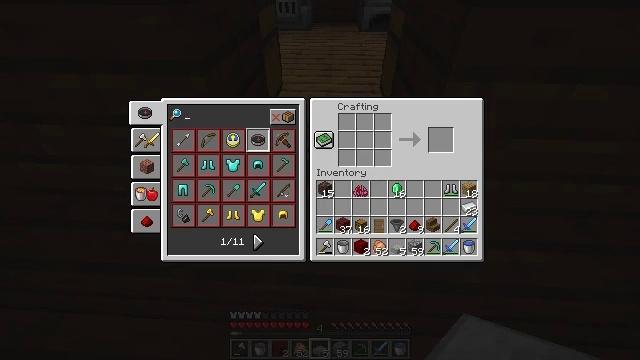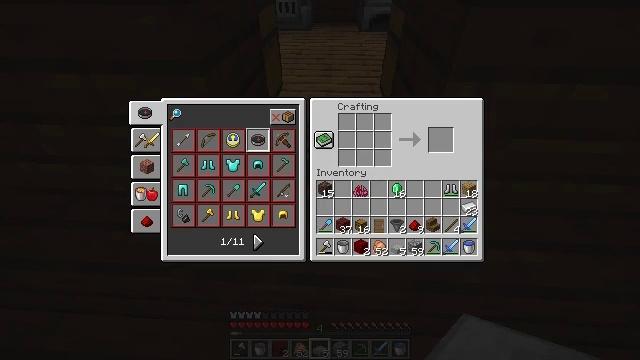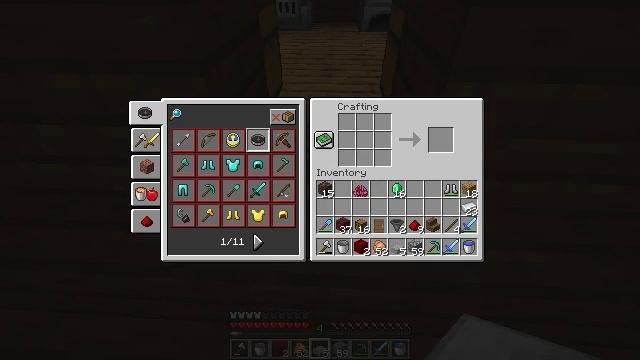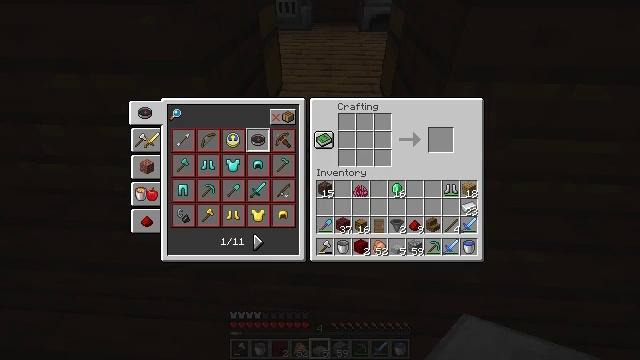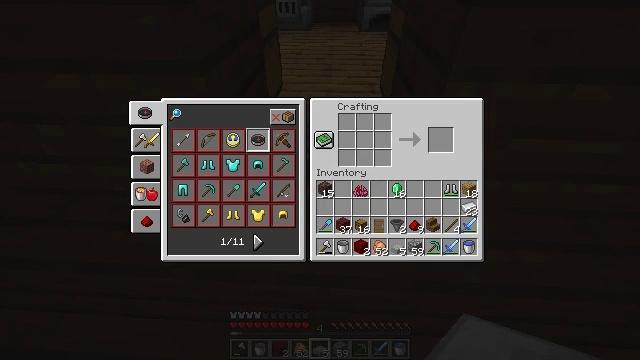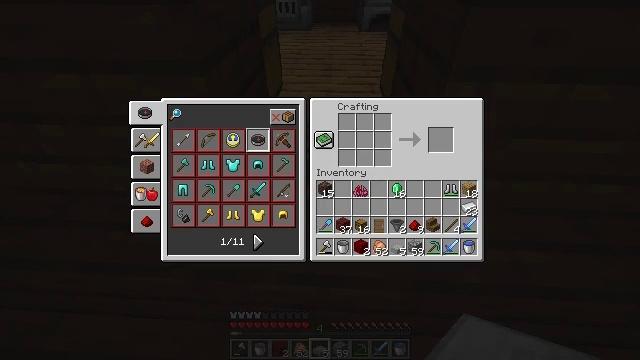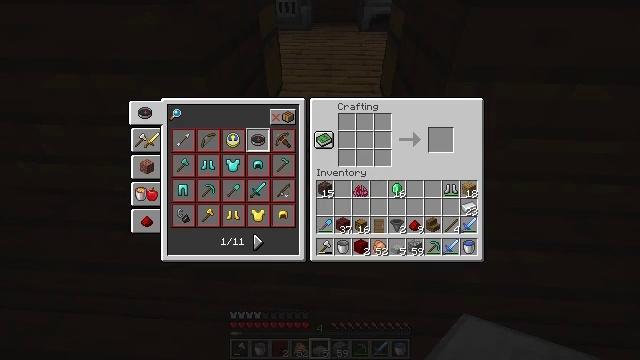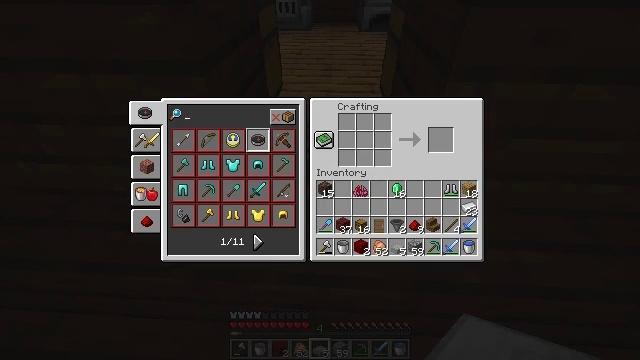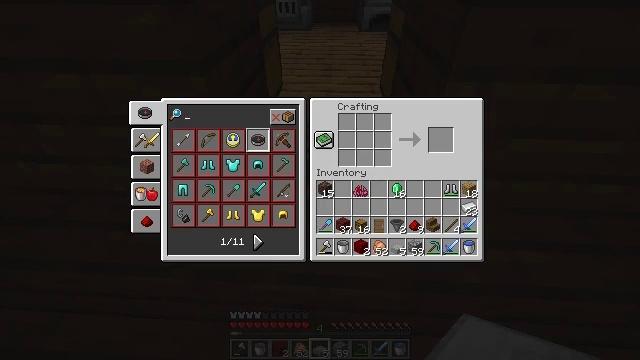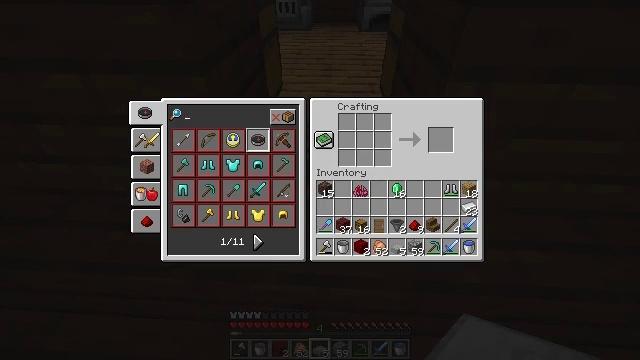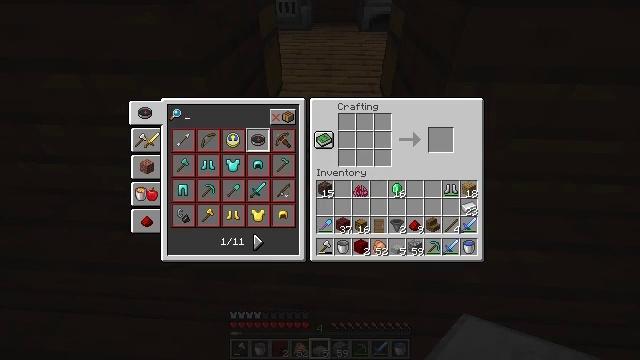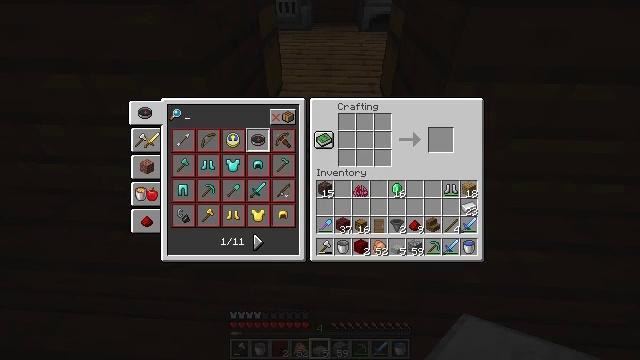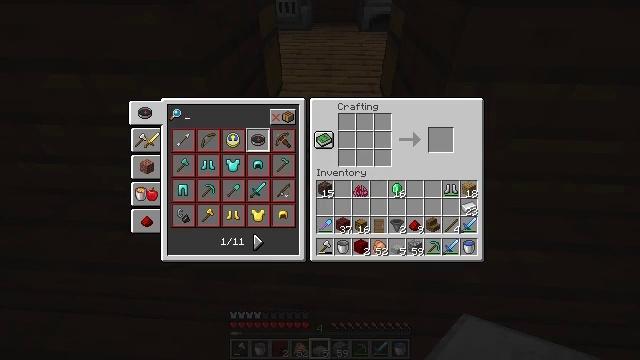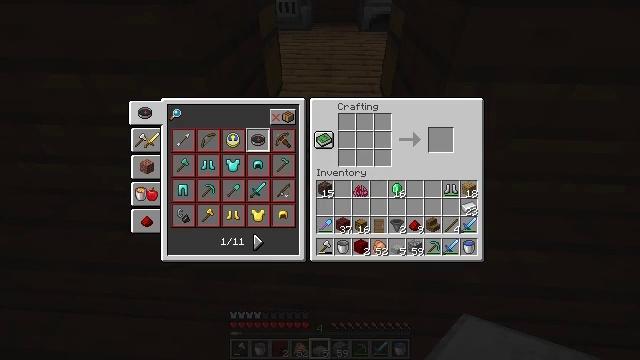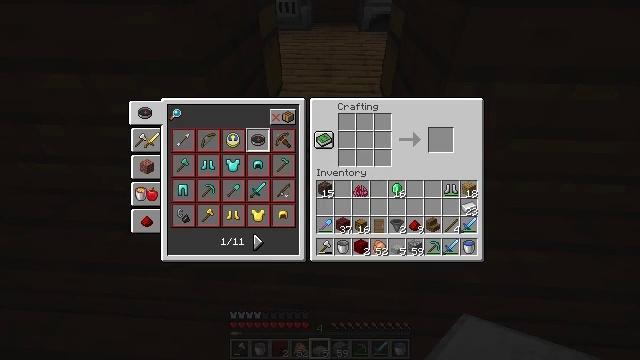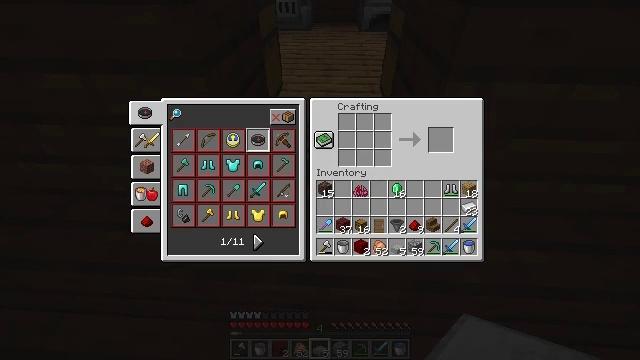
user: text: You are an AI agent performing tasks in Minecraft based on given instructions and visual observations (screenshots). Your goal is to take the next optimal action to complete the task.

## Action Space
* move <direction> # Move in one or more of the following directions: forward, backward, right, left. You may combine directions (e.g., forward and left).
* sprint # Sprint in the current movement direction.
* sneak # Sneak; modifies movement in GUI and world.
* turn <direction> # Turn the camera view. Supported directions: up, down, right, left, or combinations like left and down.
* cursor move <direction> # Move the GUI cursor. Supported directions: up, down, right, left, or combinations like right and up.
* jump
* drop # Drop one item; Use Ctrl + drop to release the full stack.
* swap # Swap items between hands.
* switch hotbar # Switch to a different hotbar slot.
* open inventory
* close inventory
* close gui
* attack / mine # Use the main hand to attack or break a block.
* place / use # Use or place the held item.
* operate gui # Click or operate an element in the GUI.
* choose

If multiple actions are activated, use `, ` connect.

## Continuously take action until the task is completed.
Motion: motion action
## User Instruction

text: Create a hopper by using iron and a chest.
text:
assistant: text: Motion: operate gui
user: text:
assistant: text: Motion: no_op
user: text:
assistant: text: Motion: no_op
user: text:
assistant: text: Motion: no_op
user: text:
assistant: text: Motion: no_op
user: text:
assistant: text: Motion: no_op
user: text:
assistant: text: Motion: no_op
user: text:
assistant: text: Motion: no_op
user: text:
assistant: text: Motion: no_op
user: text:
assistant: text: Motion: no_op
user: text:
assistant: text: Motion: no_op
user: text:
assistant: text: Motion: no_op
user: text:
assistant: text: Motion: no_op
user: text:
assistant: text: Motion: no_op
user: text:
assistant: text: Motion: no_op
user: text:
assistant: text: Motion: no_op
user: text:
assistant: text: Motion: no_op
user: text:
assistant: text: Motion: no_op
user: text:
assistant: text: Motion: no_op
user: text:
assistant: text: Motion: no_op
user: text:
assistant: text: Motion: no_op
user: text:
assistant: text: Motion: no_op
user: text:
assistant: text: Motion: no_op
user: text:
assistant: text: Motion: no_op
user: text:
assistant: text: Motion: no_op
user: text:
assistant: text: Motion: no_op
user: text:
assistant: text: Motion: no_op
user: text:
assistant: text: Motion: no_op
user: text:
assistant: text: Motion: no_op
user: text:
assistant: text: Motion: no_op